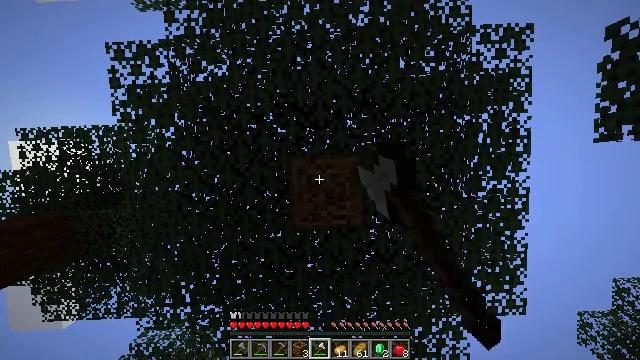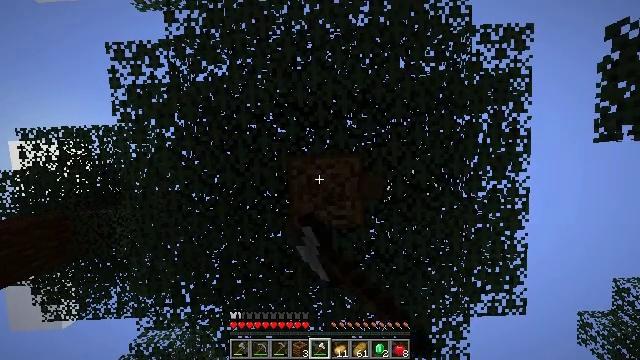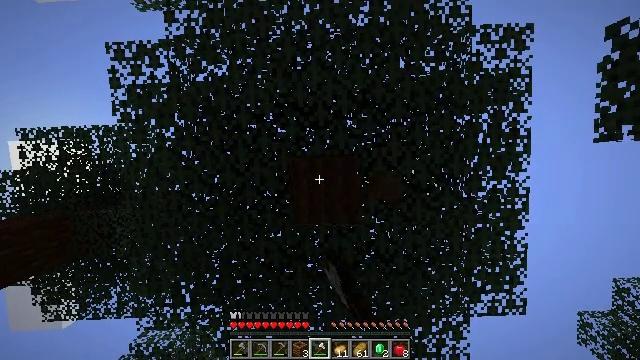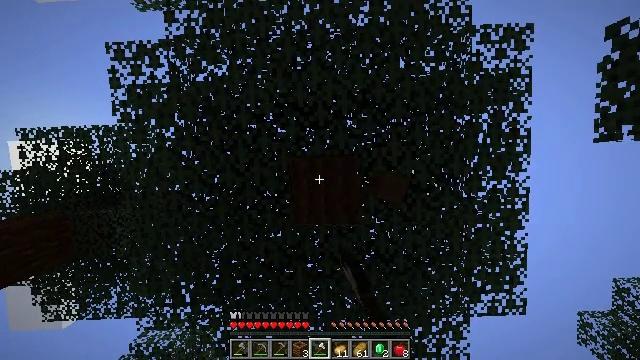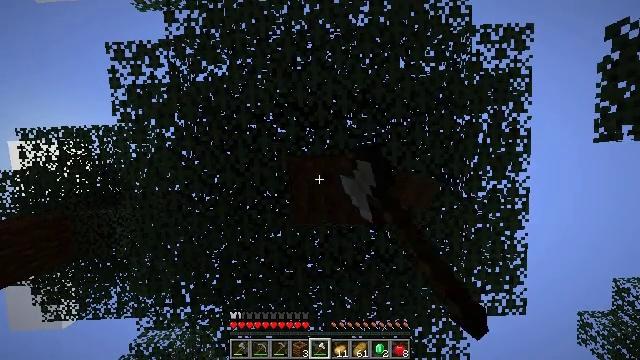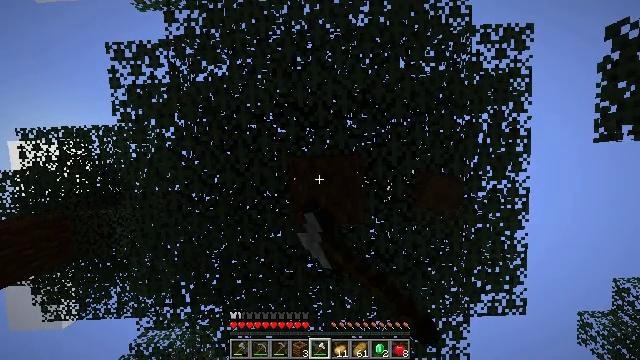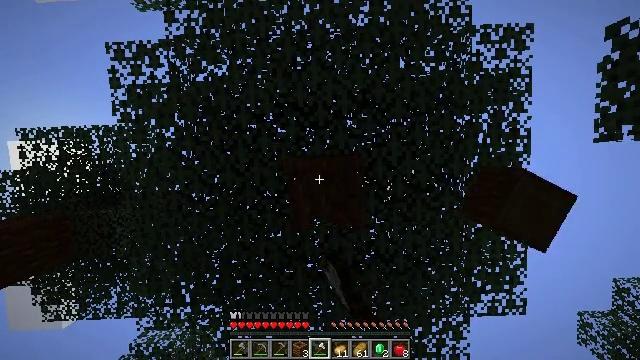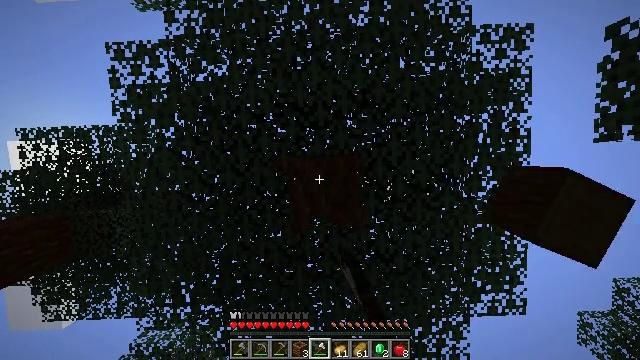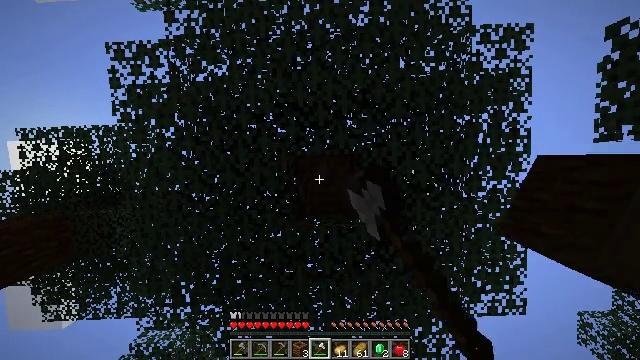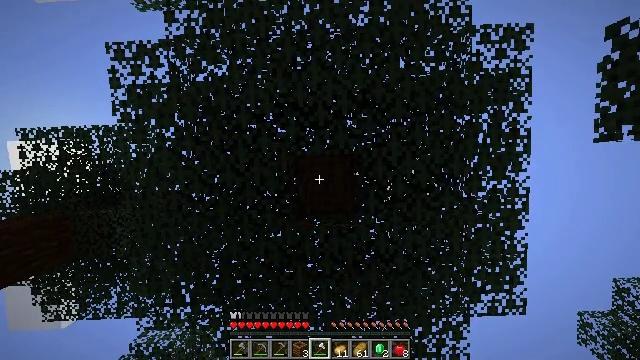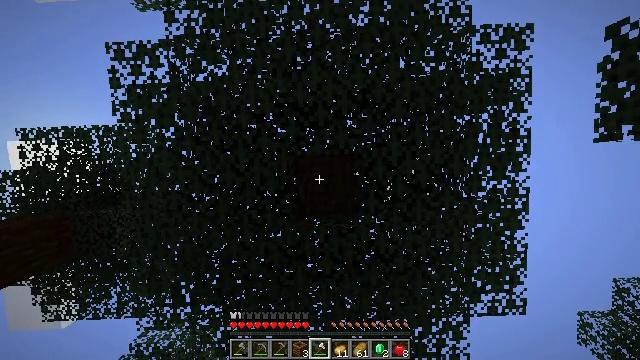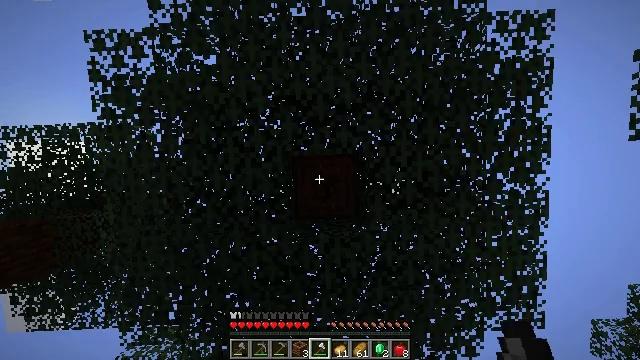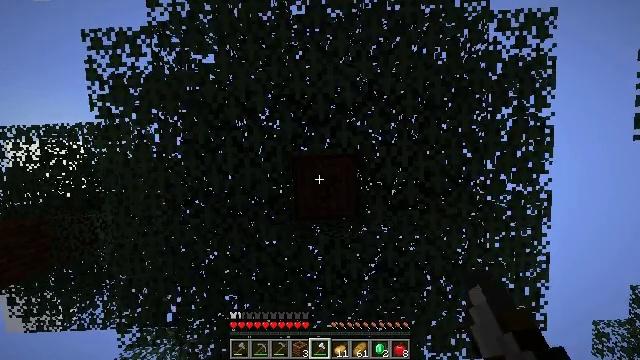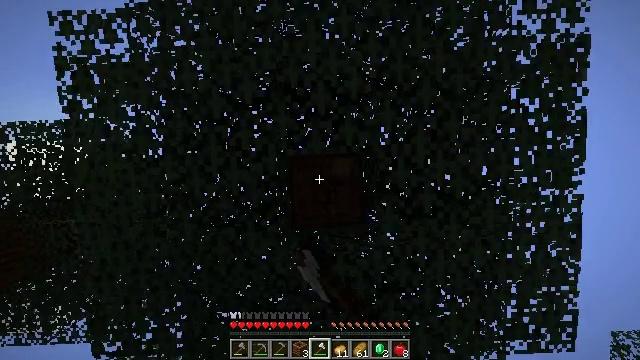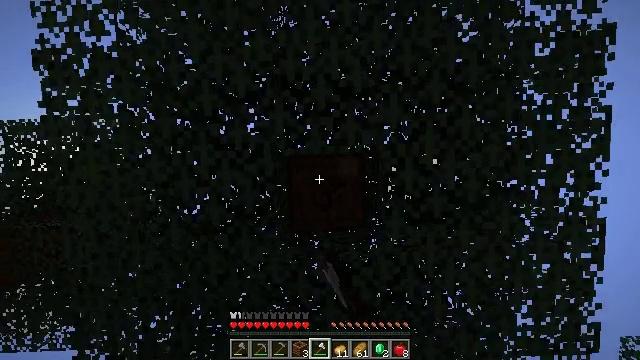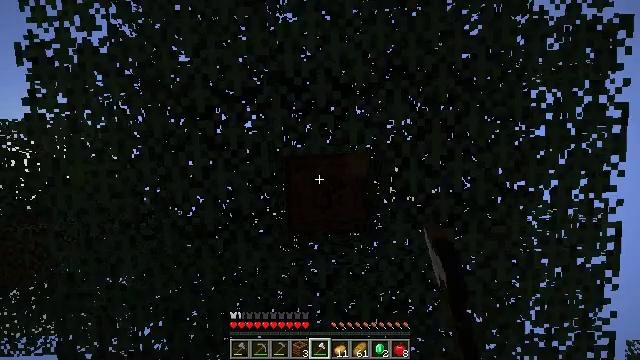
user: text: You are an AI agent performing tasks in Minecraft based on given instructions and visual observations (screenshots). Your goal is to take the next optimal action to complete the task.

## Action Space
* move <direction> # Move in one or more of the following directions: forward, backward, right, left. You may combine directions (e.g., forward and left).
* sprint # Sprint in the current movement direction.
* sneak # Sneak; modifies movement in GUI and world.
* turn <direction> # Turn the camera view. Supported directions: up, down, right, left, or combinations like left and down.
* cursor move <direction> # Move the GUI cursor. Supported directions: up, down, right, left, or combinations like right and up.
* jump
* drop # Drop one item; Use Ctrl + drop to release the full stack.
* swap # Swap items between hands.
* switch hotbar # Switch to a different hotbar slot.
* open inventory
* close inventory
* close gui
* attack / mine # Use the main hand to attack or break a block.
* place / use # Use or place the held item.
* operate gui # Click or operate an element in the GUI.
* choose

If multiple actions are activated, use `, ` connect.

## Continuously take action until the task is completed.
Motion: motion action
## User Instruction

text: Harvest the spruce log from a tree trunk.
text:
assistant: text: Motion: attack / mine
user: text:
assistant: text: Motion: attack / mine
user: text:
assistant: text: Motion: attack / mine
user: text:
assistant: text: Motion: attack / mine
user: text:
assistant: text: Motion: attack / mine
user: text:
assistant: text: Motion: attack / mine
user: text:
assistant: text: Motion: attack / mine
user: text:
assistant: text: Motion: attack / mine
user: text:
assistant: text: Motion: attack / mine
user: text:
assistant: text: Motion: attack / mine
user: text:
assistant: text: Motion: attack / mine, jump
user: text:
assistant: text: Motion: attack / mine, jump
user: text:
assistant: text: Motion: attack / mine, jump
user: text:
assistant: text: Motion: attack / mine, jump
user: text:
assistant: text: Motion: attack / mine, jump
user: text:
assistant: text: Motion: attack / mine
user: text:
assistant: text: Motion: attack / mine
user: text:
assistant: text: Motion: attack / mine
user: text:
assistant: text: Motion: attack / mine
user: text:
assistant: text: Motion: attack / mine
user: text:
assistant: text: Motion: attack / mine
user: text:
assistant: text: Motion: attack / mine
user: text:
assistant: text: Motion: attack / mine
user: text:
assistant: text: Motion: attack / mine
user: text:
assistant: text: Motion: attack / mine
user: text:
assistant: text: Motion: attack / mine
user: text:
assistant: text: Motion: attack / mine
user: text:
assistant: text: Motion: attack / mine
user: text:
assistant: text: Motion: attack / mine
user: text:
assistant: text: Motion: attack / mine